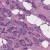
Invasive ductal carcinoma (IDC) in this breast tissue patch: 1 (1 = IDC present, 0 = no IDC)